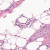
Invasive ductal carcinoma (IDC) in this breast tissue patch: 0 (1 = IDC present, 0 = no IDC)